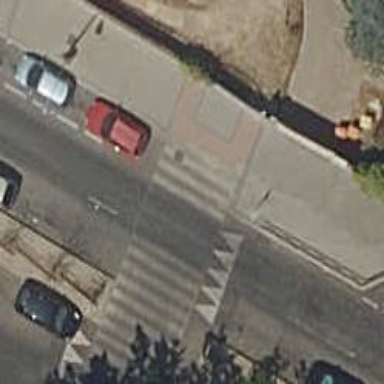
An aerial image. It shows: Uncontrolled crossing on the road with hump for traffic calming.